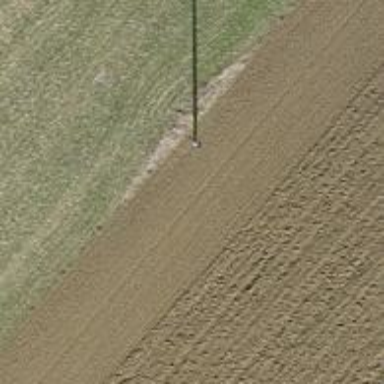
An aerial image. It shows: Power pole.